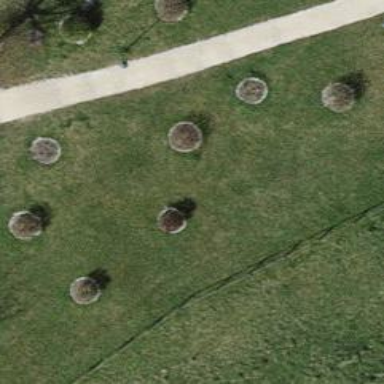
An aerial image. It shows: Shrub in its natural environment.